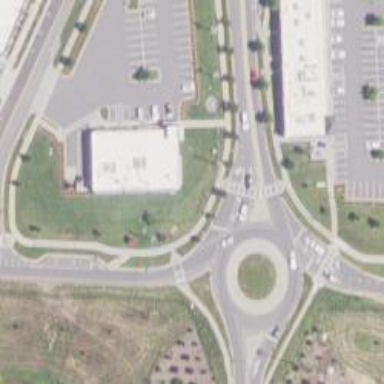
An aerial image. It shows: Secondary road leading to roundabout.